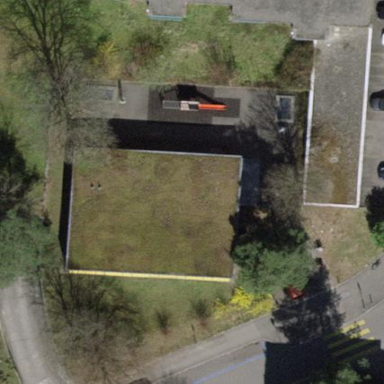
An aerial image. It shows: Kindergarten.